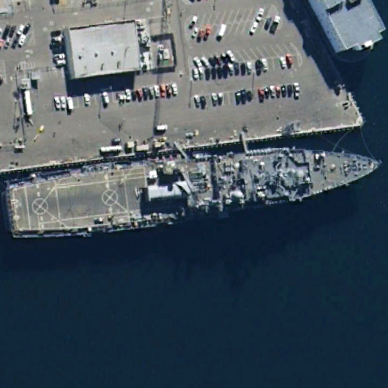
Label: combat